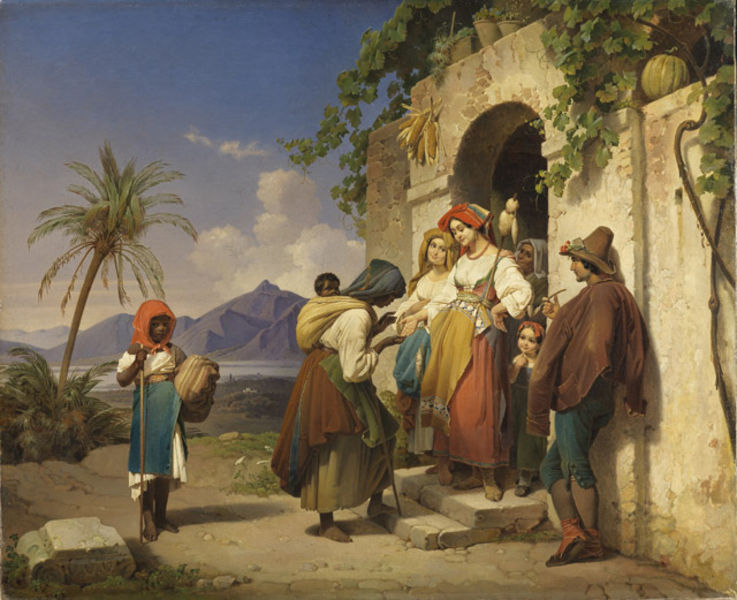
Titel: Zigeunerin wahrsagend
Künstler: Theodor Leopold Weller
Standort: Karlsruhe
Institution: Staatliche Kunsthalle Karlsruhe
Schlagwörter: baum, berg, blau, blätter, gemälde, gruppe, hand, himmel, mann, meer, wasser, weiß, wolken, frauen, gelb, grün, landschaft, menschen, mädchen, sand, see, ufer, bunt, frau, hut, kleid, kleider, männer, rücken, schwarz, tür, gebäude, haus, rot, weg, malerei, rock, jacke, wand, architektur, arm, diener, sockel, stehen, stein, steine, öl, sonne, insel, mantel, familie, kind, mutter, pflanzen, bauern, genre, handel, kinder, stock, kürbis, mais, ranken, landschft, kopfbedeckung, schürze, spanien, magd, sommer, strand, küssen, bogen, fassade, genremalerei, italien, süden, gehstock, bäuerin, bündel, körbe, afrika, berge, gebirge, mauer, weis, baby, treppe, gäste, wein, weib, weiber, kopftuch, wolle, pfeife, rauchen, palme, stufe, stufen, exotik, bauer, tor, dunkelhäutige, farbige, neger, schwarze, südsee, eingang, zigeuner, orient, orientalisch, torbogen, nonne, genreszene, hallo, tracht, zigeunerin, efeu, weiße, empfang, menschengruppe, sklavin, bettler, palmen, mohr, bettlerin, ankunft, rebe, weinrebe, weinstock, maria, orientalismus, hirte, baumwolle, grüssen, sklaven, wanderung, neugierig, händlerin, beg, betteln, spindel, mittelmeer, tragetuch, begrüssen, willkommen, gruss, südländisch, arkarde, südlich, merr, teppe, pilger, dattelpalme, steintreppe, mediteran, mexico, algerien, südländer, rochen, negerin, süditalien, dunkelhätig, 1900, turbogen, muselmanin, nomarden